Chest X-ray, PA view. Patient: 51 years old, sex F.
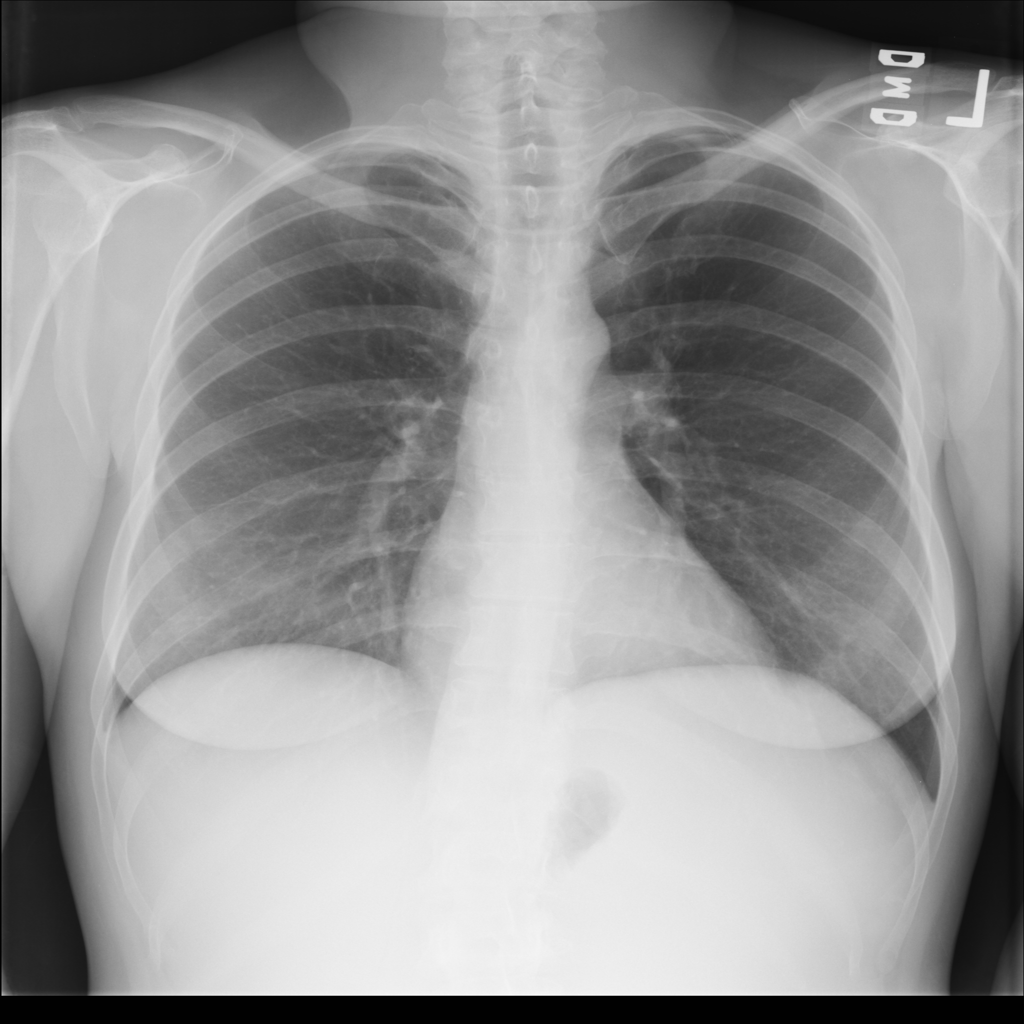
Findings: No Finding